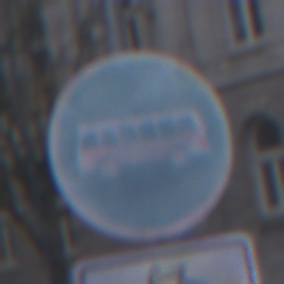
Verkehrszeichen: Busssonderstreifen
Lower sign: EinspurigeFahrzeugeFrei5
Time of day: SunriseSunset
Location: Outdoor (Urban)
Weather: PartlyCloudy
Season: NotSpecified
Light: Natural